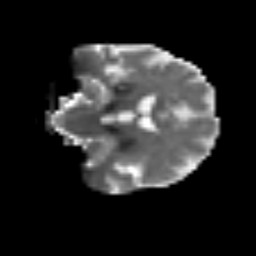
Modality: T2w
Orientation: coronal
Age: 70
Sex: male
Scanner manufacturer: siemens
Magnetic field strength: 3 T
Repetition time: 3.2 s
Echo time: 0.081 s